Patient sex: M
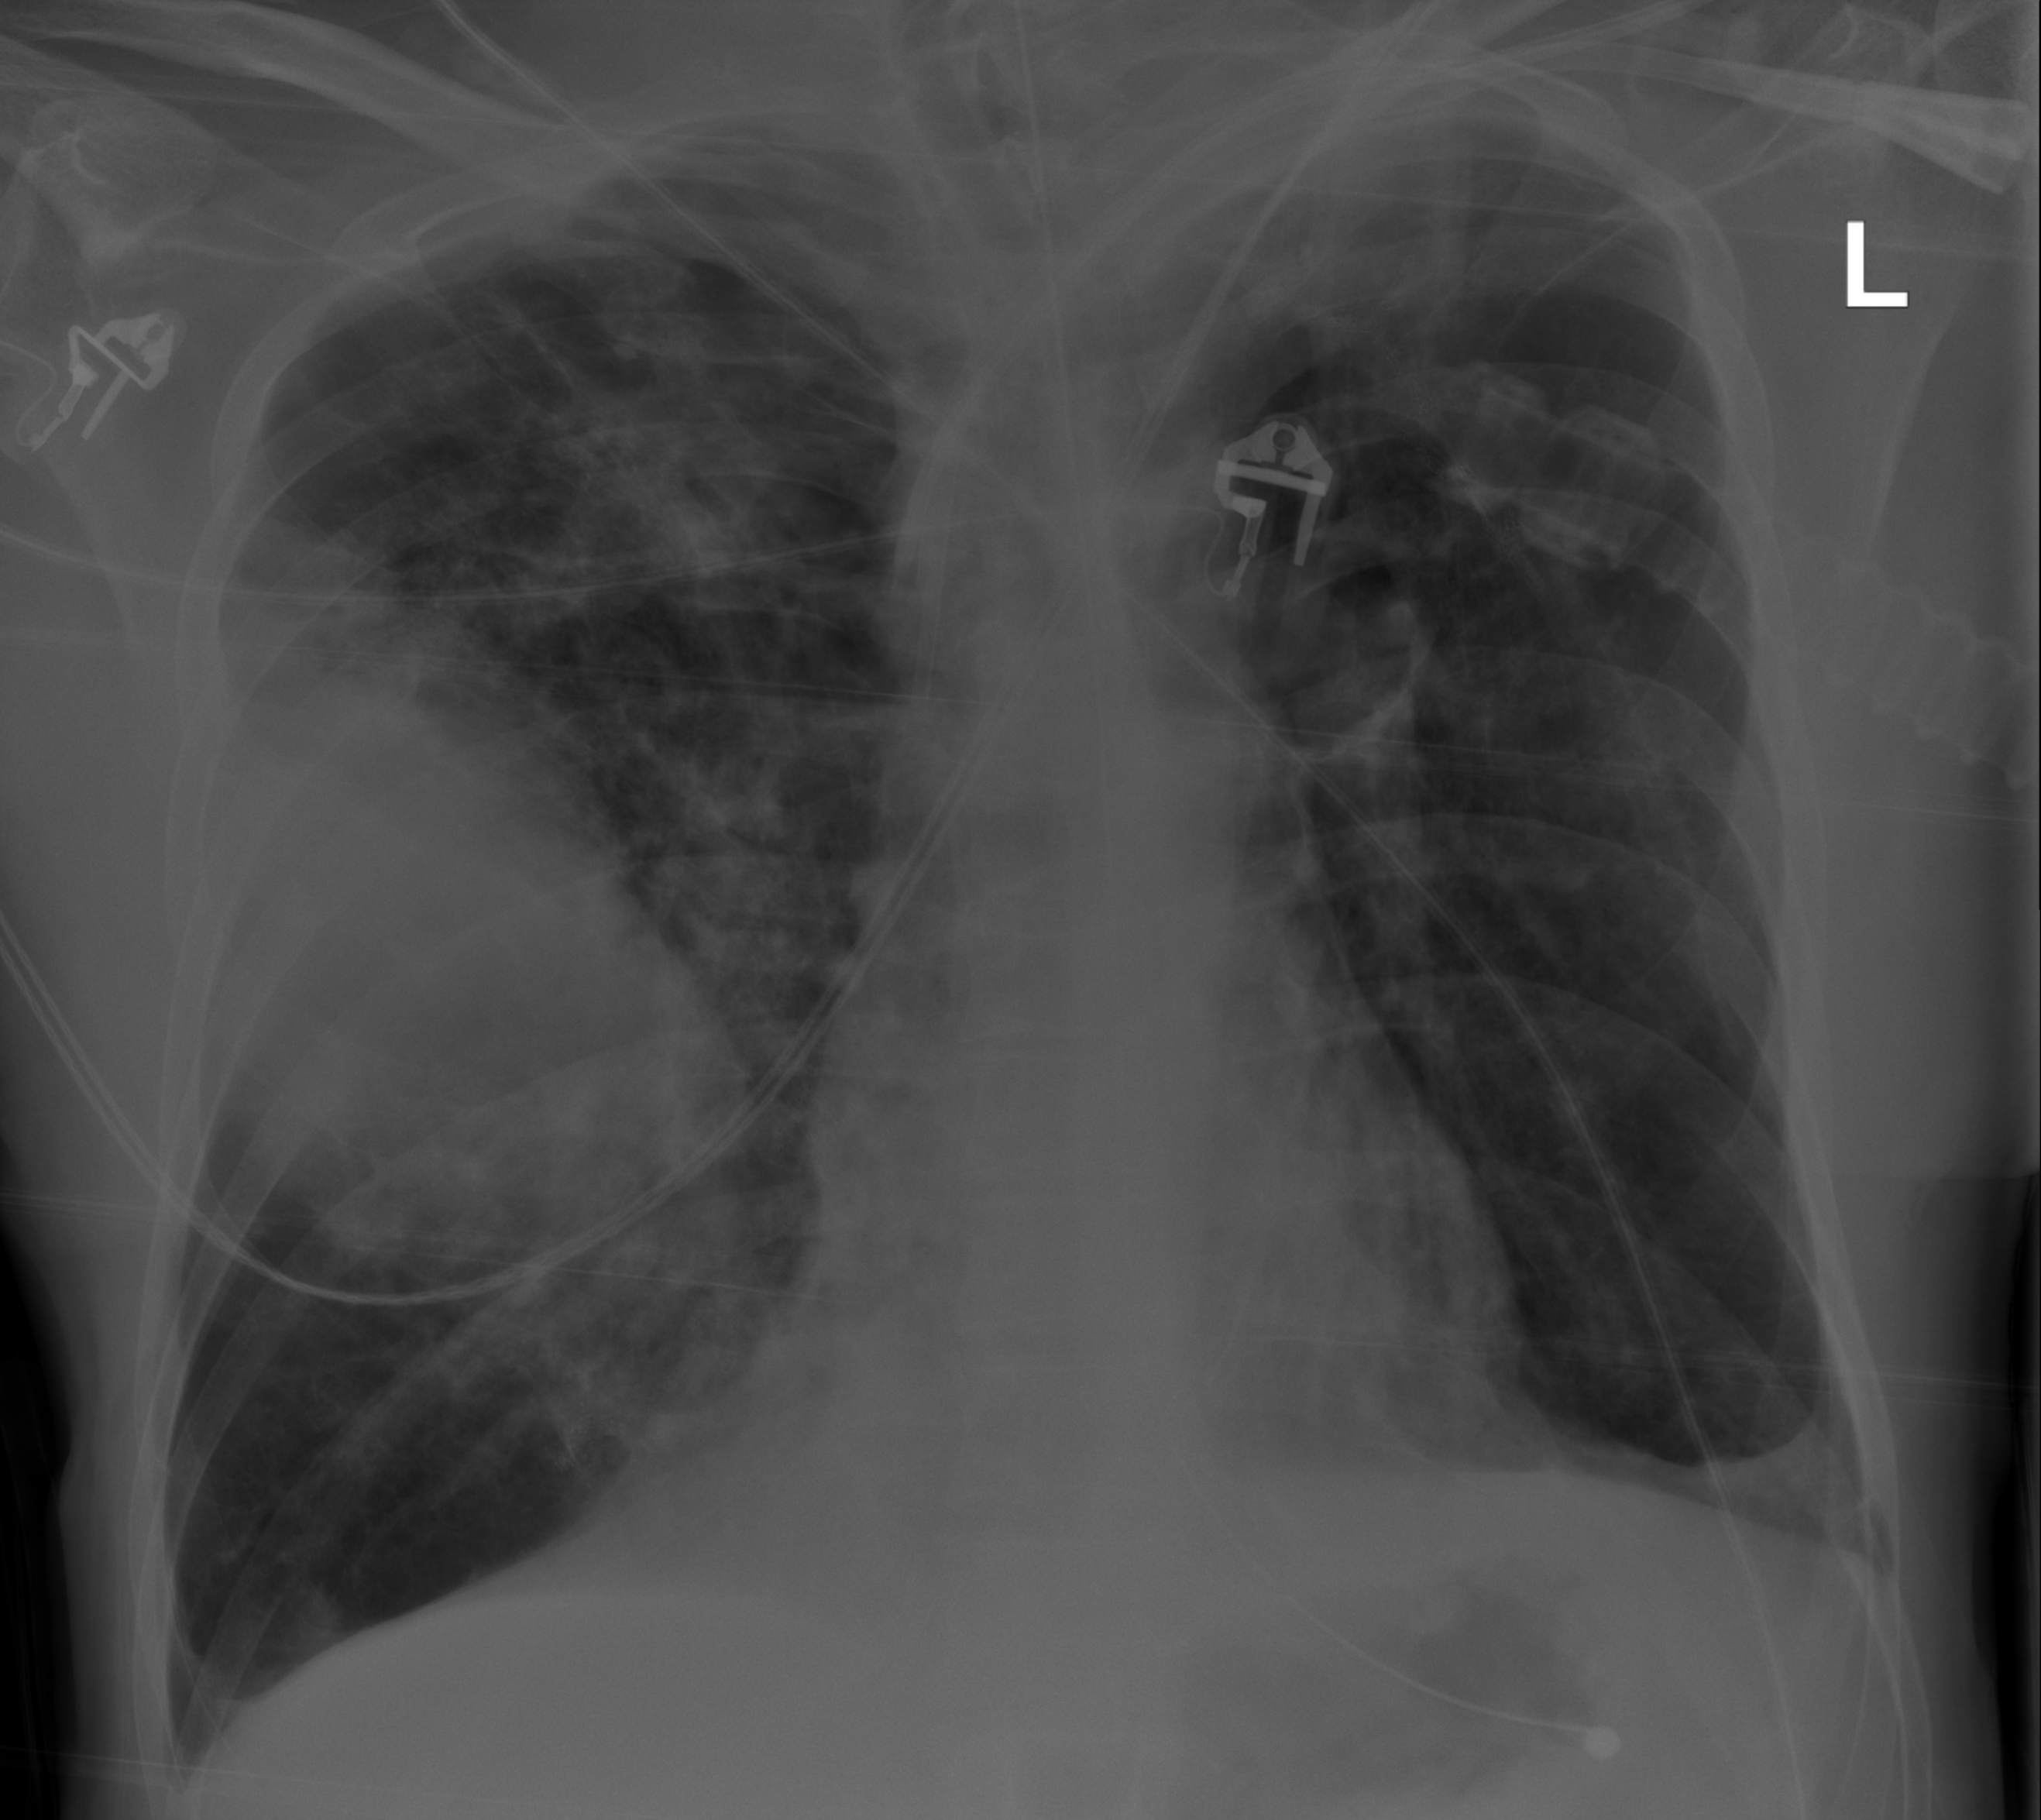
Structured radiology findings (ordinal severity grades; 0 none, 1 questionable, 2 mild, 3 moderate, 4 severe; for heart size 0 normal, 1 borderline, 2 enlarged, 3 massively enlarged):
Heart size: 0
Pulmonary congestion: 0
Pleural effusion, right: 2
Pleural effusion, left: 0
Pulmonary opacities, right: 0
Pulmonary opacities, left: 0
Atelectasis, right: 3
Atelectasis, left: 0